Interaction volume radius: 5 \u00c5
Interaction volume height: 20 \u00c5
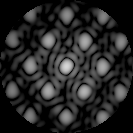
Disorder parameter: 0.1588